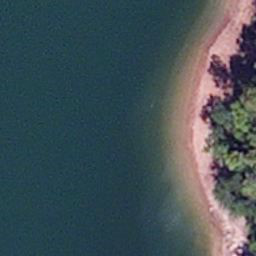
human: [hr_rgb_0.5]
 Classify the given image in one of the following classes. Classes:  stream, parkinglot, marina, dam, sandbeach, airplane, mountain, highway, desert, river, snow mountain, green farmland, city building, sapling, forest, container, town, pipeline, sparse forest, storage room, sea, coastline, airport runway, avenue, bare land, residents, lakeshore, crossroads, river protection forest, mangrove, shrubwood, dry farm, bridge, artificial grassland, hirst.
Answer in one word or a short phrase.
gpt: lakeshore